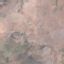
Land use / land cover: HerbaceousVegetation